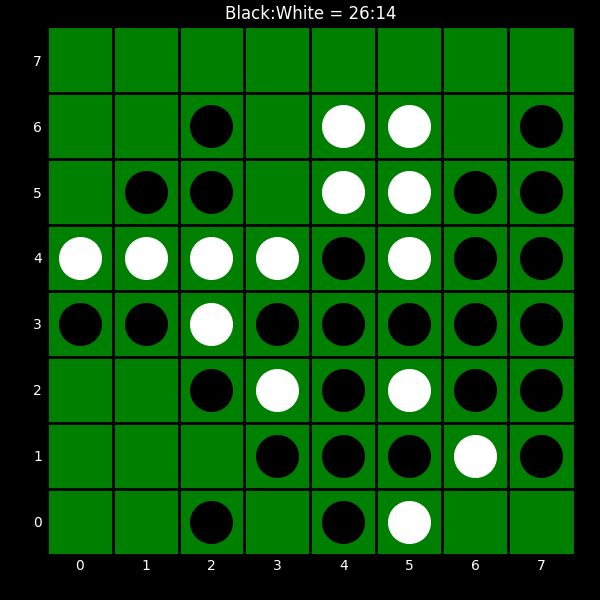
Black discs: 26
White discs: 14